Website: macys
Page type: payment
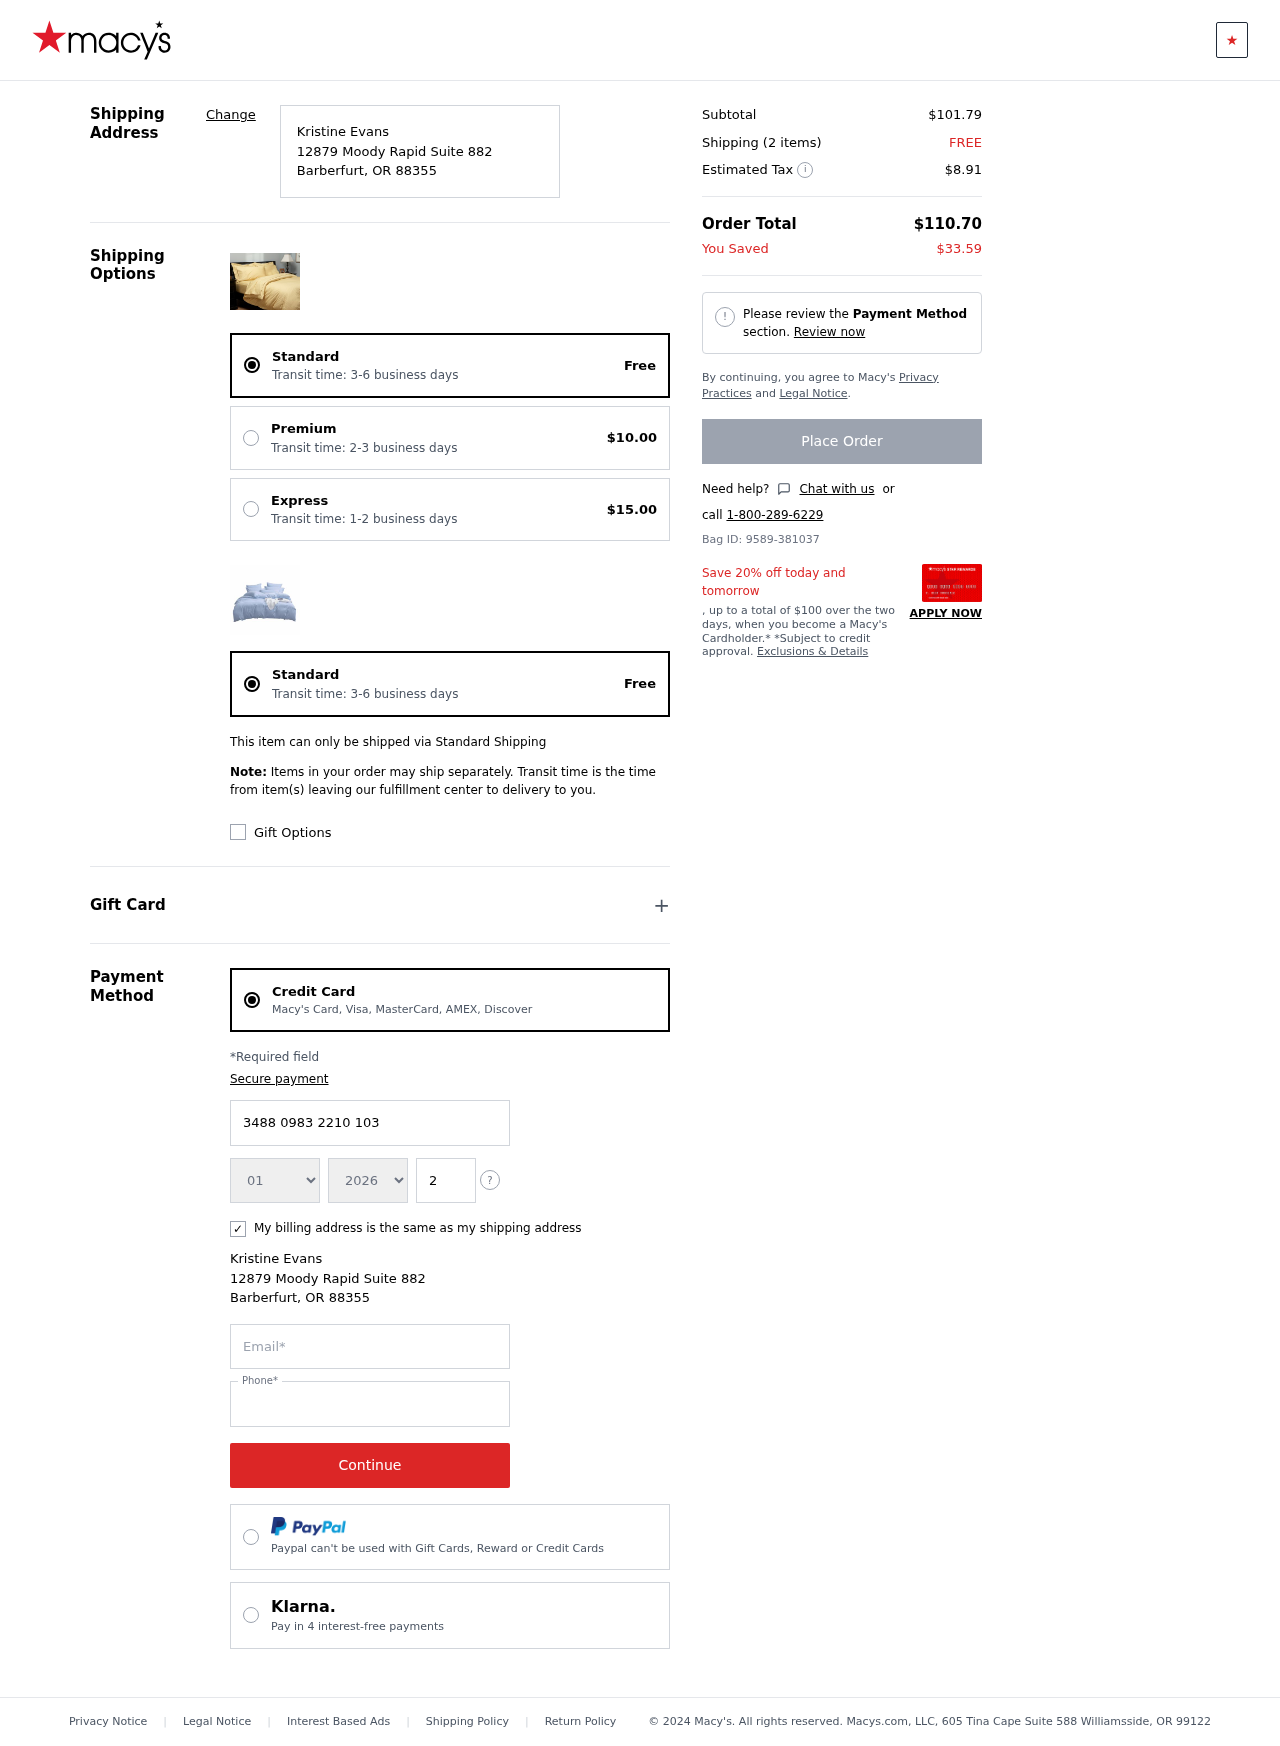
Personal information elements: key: PII_CARD_CVV
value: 2320
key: PII_CARD_EXPIRY_MONTH
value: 01
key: PII_CARD_EXPIRY_YEAR
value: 26
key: PII_CARD_NUMBER
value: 3488 0983 2210 103
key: PII_CITY
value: Barberfurt
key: PII_EMAIL
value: kristine_evans@hotmail.com
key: PII_FULLNAME
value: Kristine Evans
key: PII_PHONE
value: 2713472463
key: PII_POSTCODE
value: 88355
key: PII_STATE_ABBR
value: OR
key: PII_STREET
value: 12879 Moody Rapid Suite 882
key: PII_FULLNAME2
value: Kristine Evans
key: PII_CITY2
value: Barberfurt
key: PII_STATE_ABBR2
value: OR
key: PII_POSTCODE_FULL
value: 88355
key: PII_POSTCODE_NUMERIC
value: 88355
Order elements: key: ORDER_DELIVERY_DATE
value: Transit time: 3-6 business days
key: ORDER_SHIPPING_STANDARD
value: Free
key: ORDER_SHIPPING_PREMIUM
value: $10.00
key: ORDER_SHIPPING_EXPRESS
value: $15.00
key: ORDER_DELIVERY_DATE2
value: Transit time: 3-6 business days
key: ORDER_SHIPPING_STANDARD2
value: Free
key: ORDER_SUBTOTAL
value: $101.79
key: ORDER_NUM_ITEMS
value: Shipping (2 items)
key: ORDER_SHIPPING_COST
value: FREE
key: ORDER_TAX
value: $8.91
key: ORDER_TOTAL
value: $110.70
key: ORDER_SAVINGS
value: $33.59
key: ORDER_ID
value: Bag ID: 9589-381037